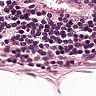
Metastatic tissue present: no